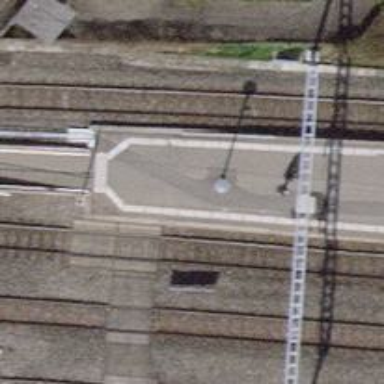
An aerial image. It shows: Railway crossing.